Aerial crown-view tile of a tropical tree (Barro Colorado Island, Panama), acquired 20250915:
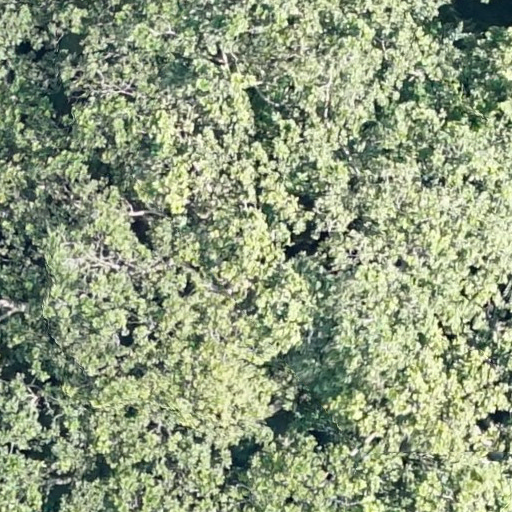
Species: Anacardium excelsum
GBIF accepted scientific name: Anacardium excelsum
Crown area: 967.114 m²